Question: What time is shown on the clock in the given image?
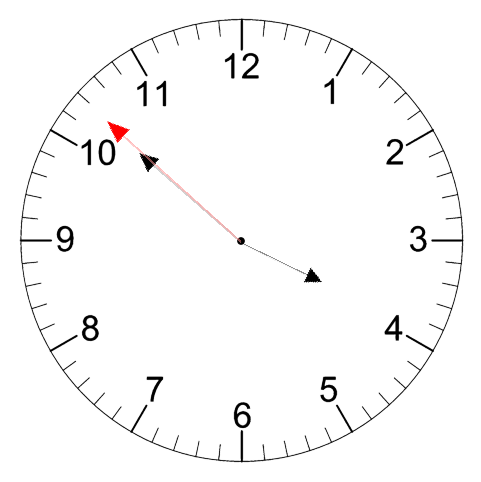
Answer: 03:51:52